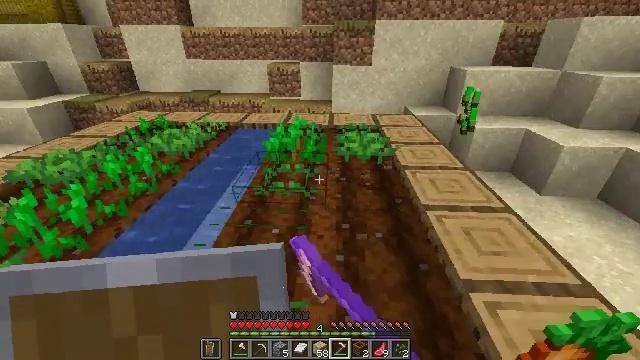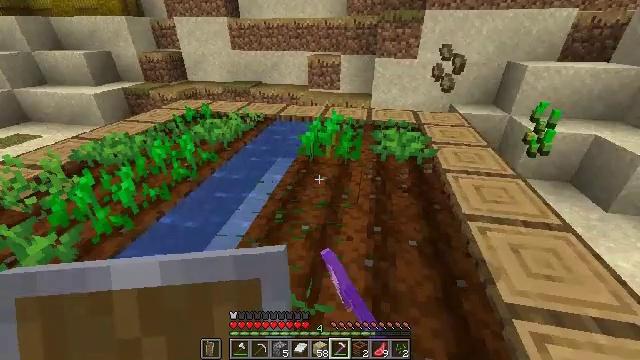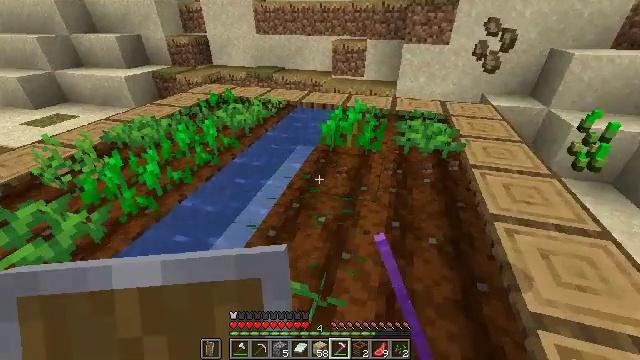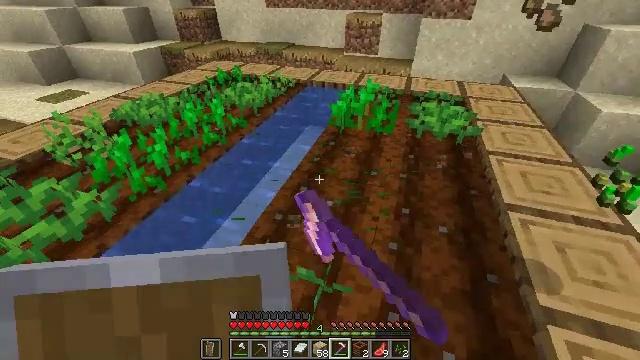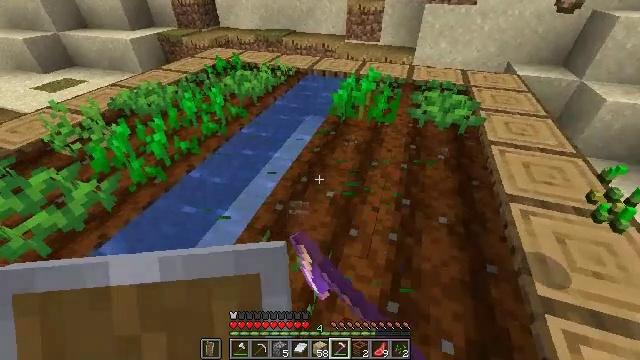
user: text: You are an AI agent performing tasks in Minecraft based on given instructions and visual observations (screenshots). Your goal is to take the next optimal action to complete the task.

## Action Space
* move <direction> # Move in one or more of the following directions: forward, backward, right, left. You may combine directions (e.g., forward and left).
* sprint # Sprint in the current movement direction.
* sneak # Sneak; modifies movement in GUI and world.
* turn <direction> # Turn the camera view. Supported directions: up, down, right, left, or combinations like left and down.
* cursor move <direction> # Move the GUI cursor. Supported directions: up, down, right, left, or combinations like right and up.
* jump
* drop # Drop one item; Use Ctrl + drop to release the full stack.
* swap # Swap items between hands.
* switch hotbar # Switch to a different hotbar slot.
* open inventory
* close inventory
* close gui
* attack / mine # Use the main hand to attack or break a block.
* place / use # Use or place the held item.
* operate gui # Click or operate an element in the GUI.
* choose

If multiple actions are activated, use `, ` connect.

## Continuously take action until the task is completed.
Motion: motion action
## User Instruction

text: Collect wheat crops.
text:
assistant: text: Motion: move forward, turn left and down, attack / mine
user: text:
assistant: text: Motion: turn left and down, attack / mine
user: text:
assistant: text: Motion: turn left and down, attack / mine
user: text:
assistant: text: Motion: turn down, attack / mine
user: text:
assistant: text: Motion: attack / mine